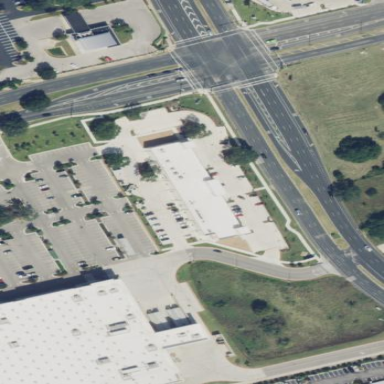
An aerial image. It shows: Retail building.